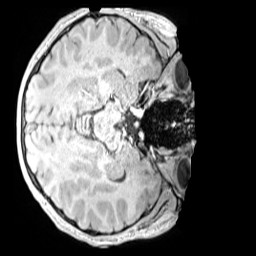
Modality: MP2RAGE
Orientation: axial
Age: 13
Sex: male
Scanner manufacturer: siemens
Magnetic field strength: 3 T
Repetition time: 4 s
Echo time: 0.00299 s